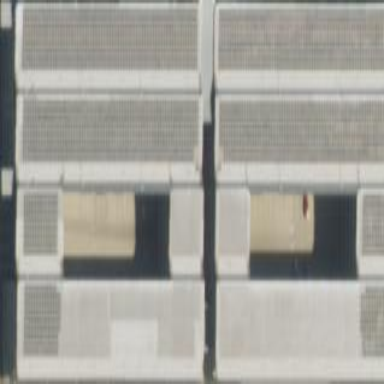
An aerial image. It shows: Multi-storey carpark building.